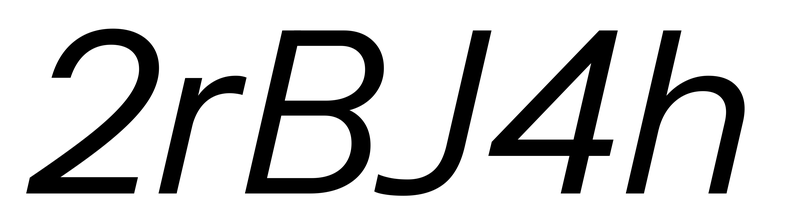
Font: InstrumentSans-Italic_Italic